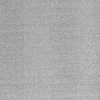
Atmospheric dust classification: dusty